Interaction volume radius: 5 \u00c5
Interaction volume height: 25 \u00c5
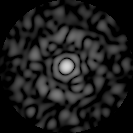
Disorder parameter: 0.8396